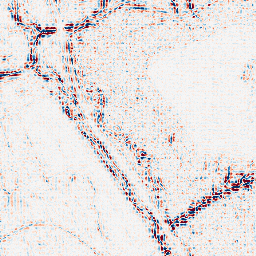
Category: wavelet
Decomposition family: wavelet_biorthogonal
Decomposition parameters: wavelet: bior4.4
level: 2
Upsampling method: sinc_hamming
Upsampling parameters: scale: 4
kernel_size: 4
Upsampling scale: 4